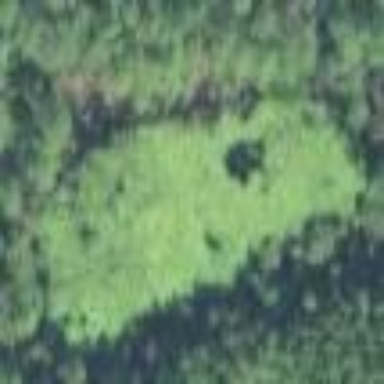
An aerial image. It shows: Marshy wetland area.